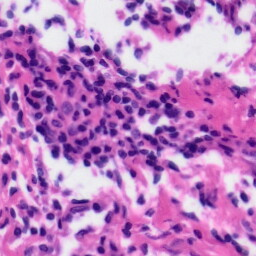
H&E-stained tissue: Tonsil